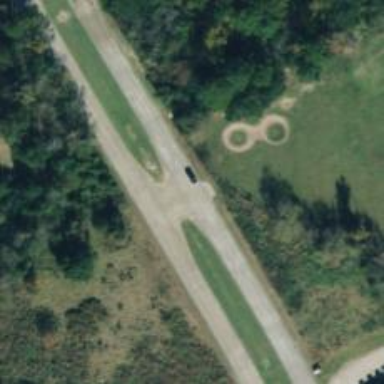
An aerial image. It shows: Secondary link road.